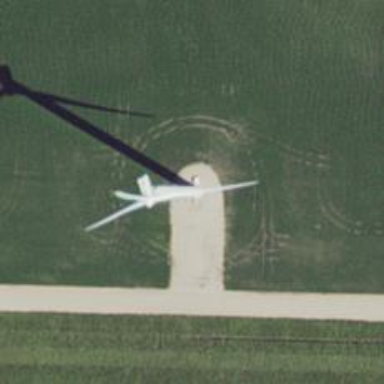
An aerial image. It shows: Wind generator powered by horizontal axis wind turbine.